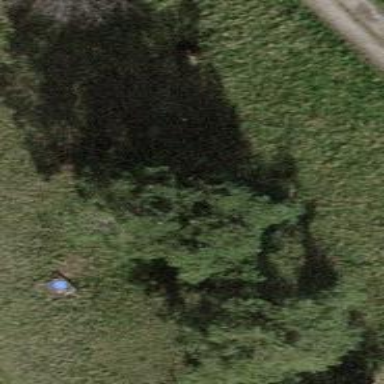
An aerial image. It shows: Evergreen tree with needle-leaved leaves.